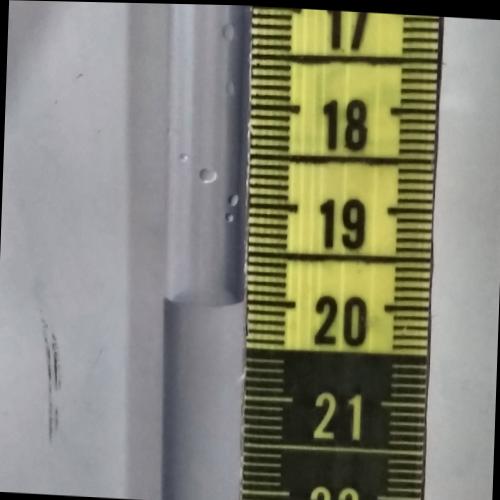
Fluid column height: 20.0 cm